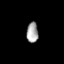
Tissue: lung
Cell type: Others
Senescence score: 0.6574
Nuclear area (px): 234
Mean DAPI intensity: 163.291